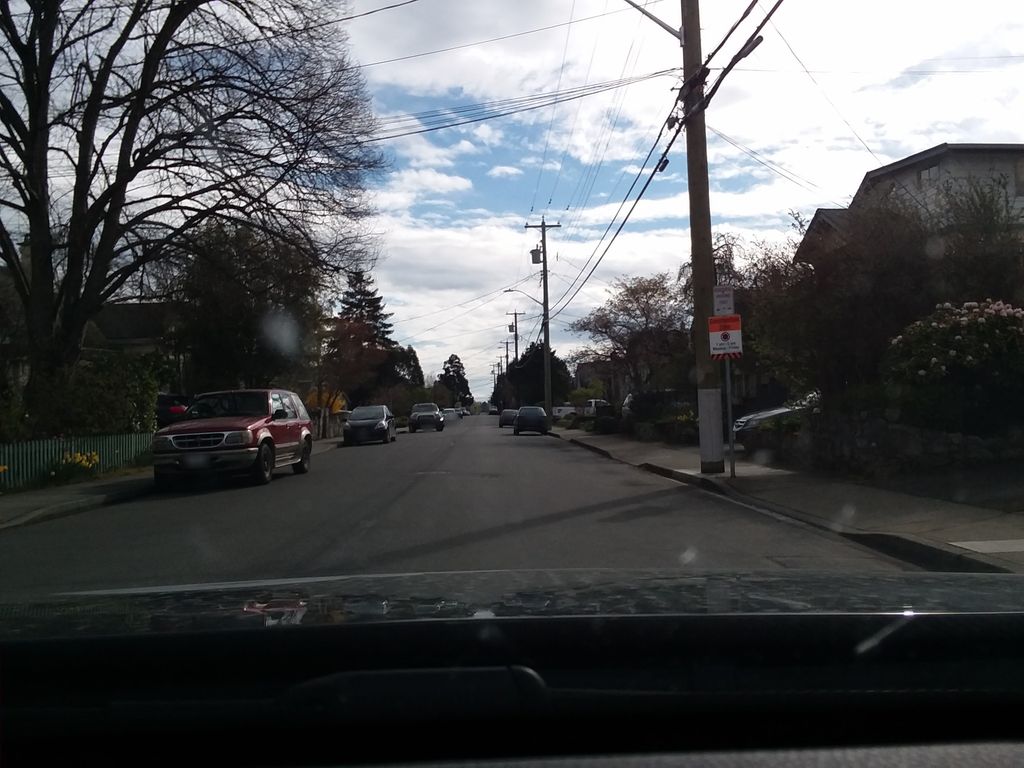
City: victoria